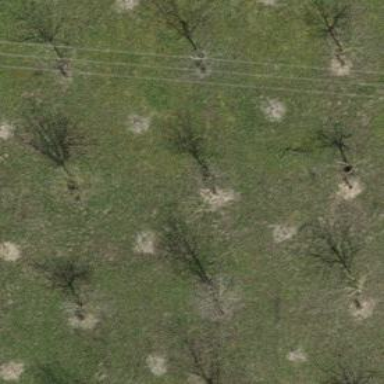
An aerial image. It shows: Orchard.